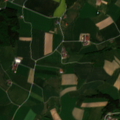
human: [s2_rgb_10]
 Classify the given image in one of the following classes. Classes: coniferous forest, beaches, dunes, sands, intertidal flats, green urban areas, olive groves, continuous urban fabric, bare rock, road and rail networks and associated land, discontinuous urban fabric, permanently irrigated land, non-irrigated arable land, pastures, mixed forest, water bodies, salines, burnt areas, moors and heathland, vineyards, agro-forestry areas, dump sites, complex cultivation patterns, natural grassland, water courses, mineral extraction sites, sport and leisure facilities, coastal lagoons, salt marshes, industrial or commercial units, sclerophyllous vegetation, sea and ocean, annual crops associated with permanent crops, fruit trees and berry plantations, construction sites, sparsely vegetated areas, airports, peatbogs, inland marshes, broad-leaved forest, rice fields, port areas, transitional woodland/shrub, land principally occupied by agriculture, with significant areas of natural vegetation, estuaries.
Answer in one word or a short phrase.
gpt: non-irrigated arable land, coniferous forest